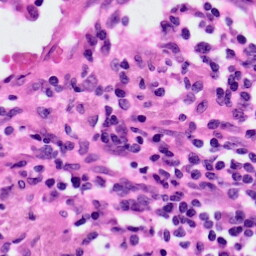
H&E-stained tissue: Lung